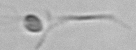
Label: Ophiaster